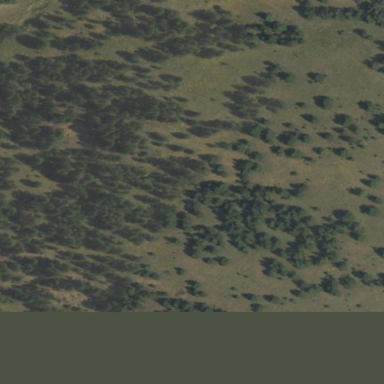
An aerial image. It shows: Woodland area filled with evergreen needle-leaved trees.